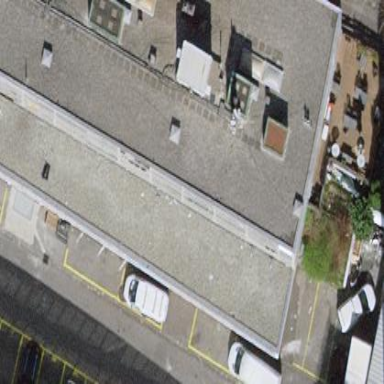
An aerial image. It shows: Building with apartments featuring flat roof in silver color.